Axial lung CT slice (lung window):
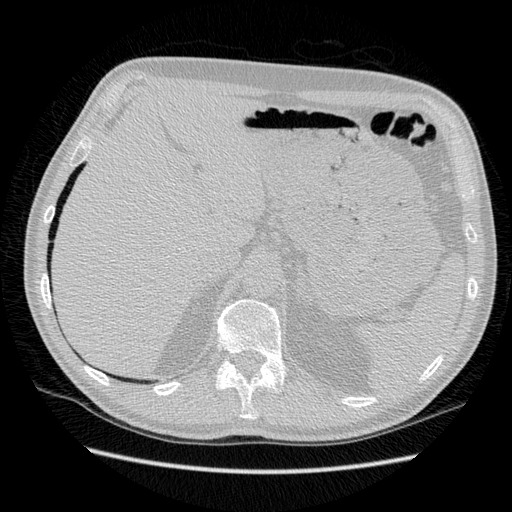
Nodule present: no